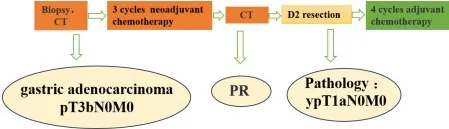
Treatment flow chart (CT, Computerized Tomography, PR, Partial Response, D2, Dissection 2 Lymphadenectomy, pCR, Pathological Complete Response).
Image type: radiology (ct)